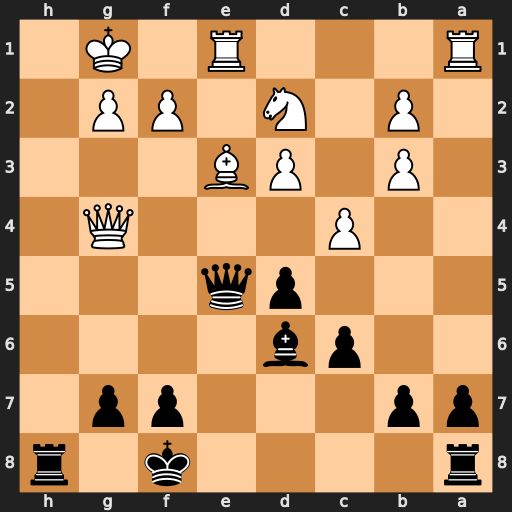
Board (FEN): r4k1r/pp3pp1/2pb4/3pq3/2P3Q1/1P1PB3/1P1N1PP1/R3R1K1
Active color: b
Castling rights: -
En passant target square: -
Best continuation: Rh1+ Kxh1 Qh2#